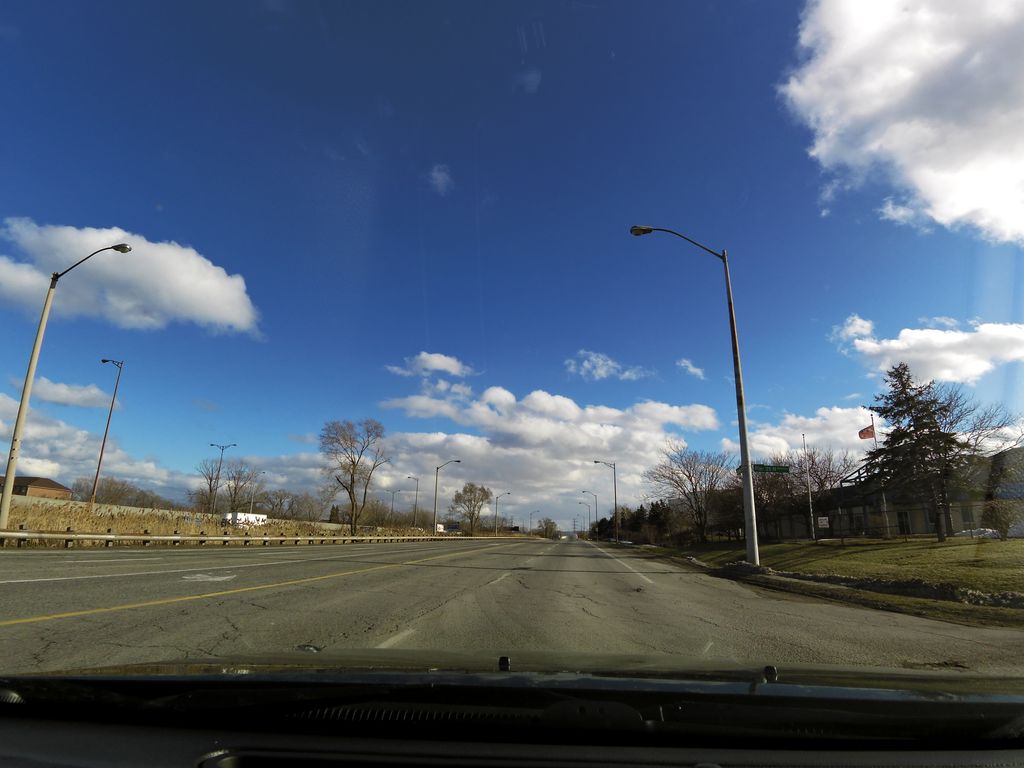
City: hamilton